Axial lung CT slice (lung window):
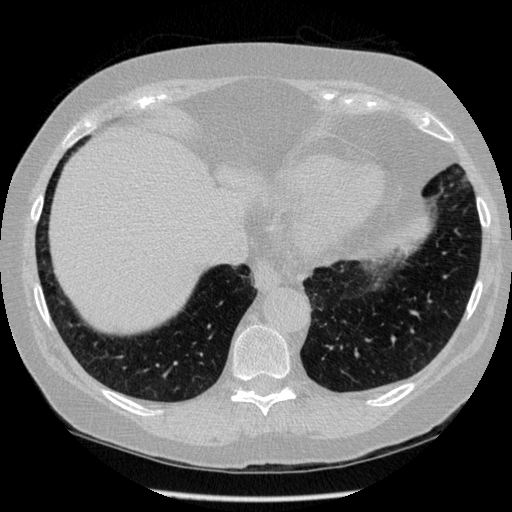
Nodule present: no